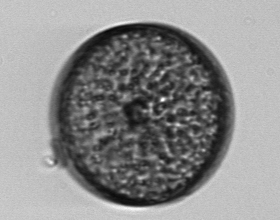
Label: Coscinodiscus